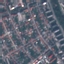
Label: Residential